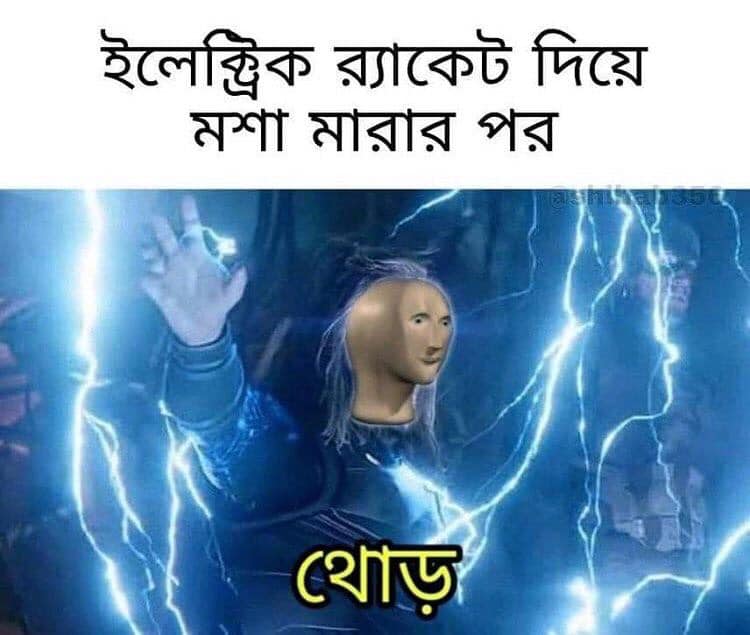
Caption: ইলেক্ট্রিক র‍্যাকেট দিয়ে মশা মারার পর    থোড়
Label: non-hate